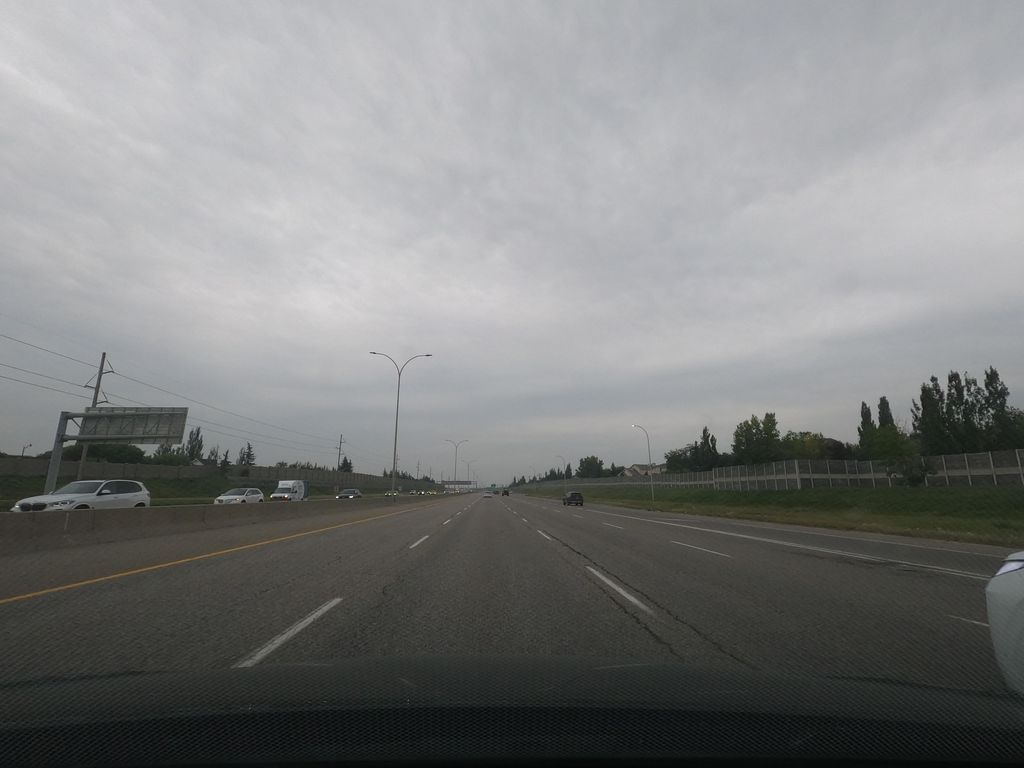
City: calgary